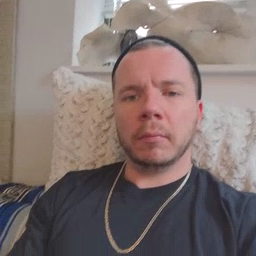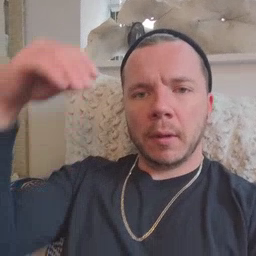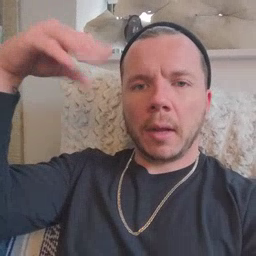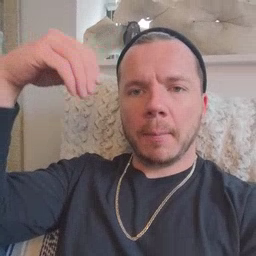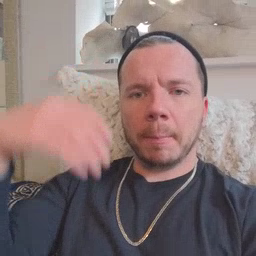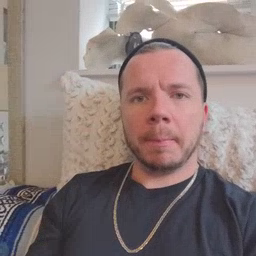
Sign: lamp